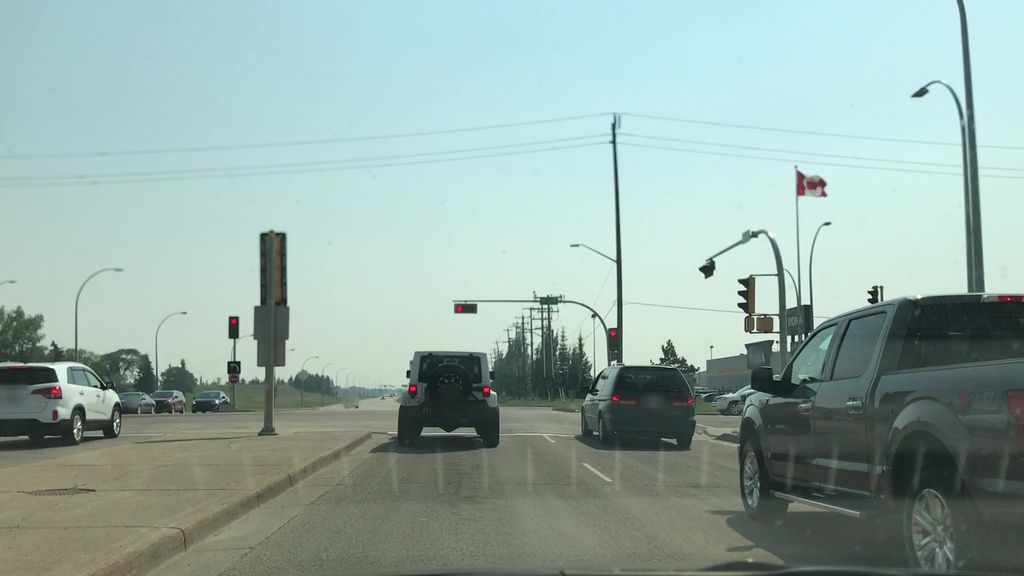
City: edmonton